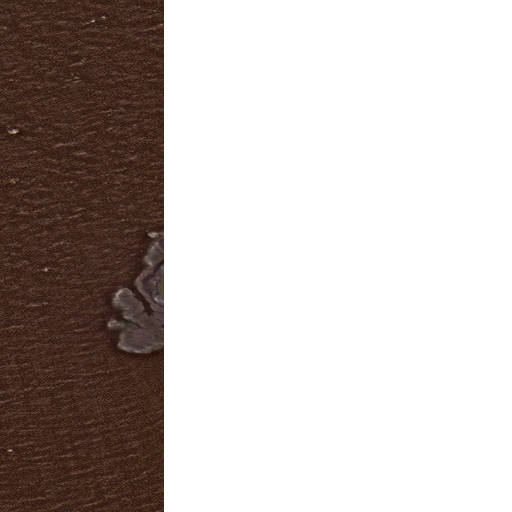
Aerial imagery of island in Alaska named Lump Island containing only unknown